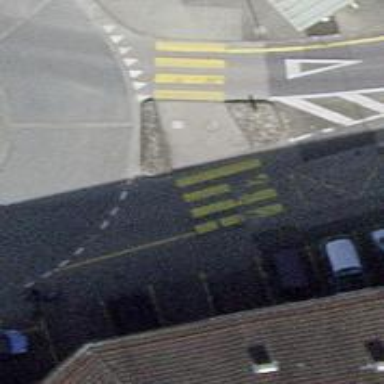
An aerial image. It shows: Kerb barrier.